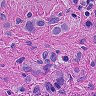
Metastatic tissue present: yes